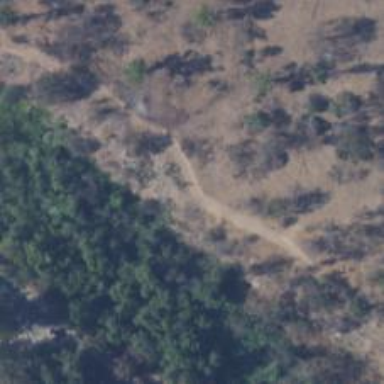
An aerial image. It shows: Path.